Question: What is the color of the ball at (2, 4, 3)? The answer is the name of the color, with the first letter capitalized. You can choose an answer from Red, Green, Orange, Cyan, Purple, Blue and Yellow.
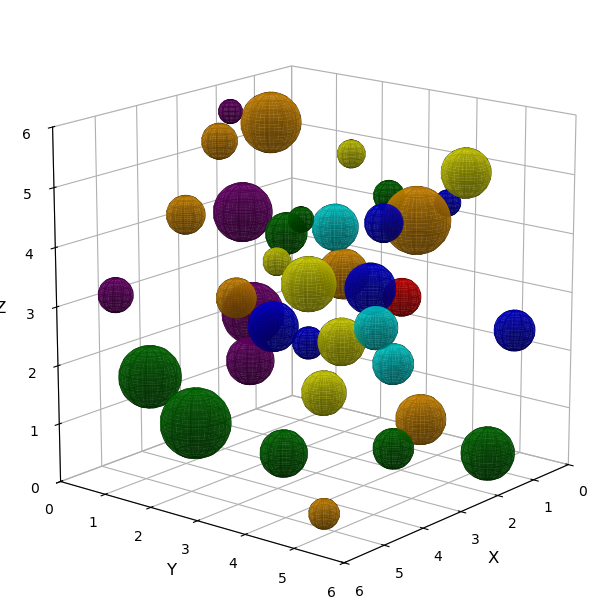
Answer: Red